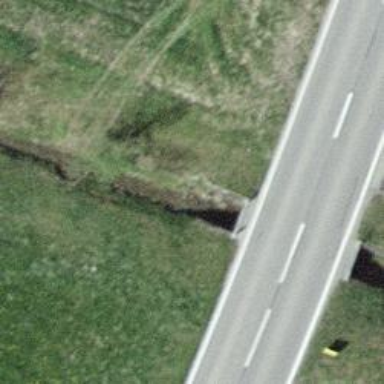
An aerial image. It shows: There is tunnel.